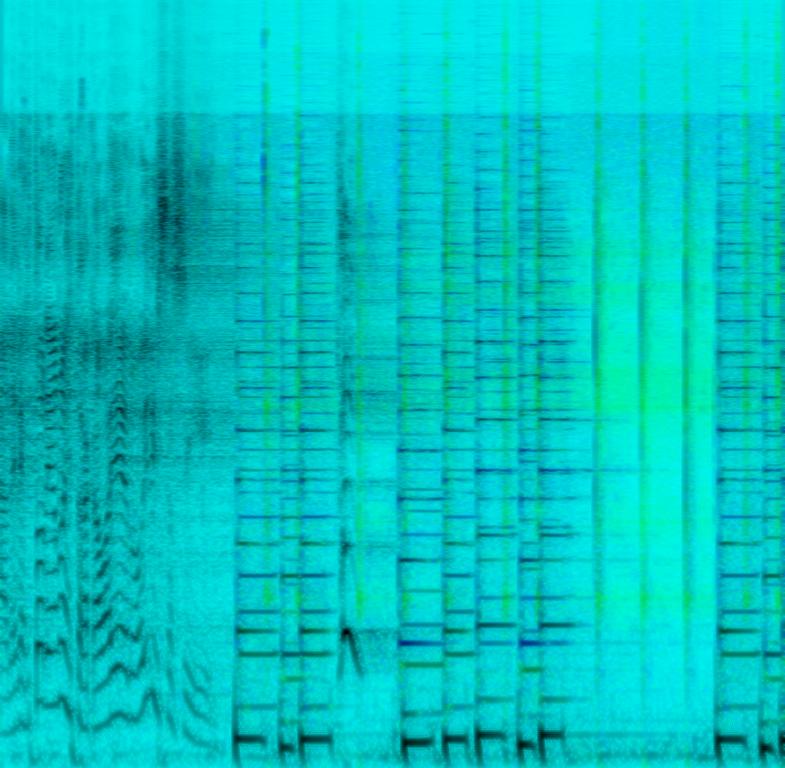
This salsa song features a male voice. It starts off with the keyboard and bass playing a synchronized melody. The percussion is played only as a rimshot in a grouping of two strokes followed by a group of three strokes. This is followed by a male voice singing one word. The rest of the instruments start playing at a faster tempo. The main melody of the song is played on the trumpet and saxophone. This is accompanied by percussion playing a salsa beat. A keyboard plays chords with a salsa feel. This song can be played at a dance party.